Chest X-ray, PA view. Patient: 34 years old, sex F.
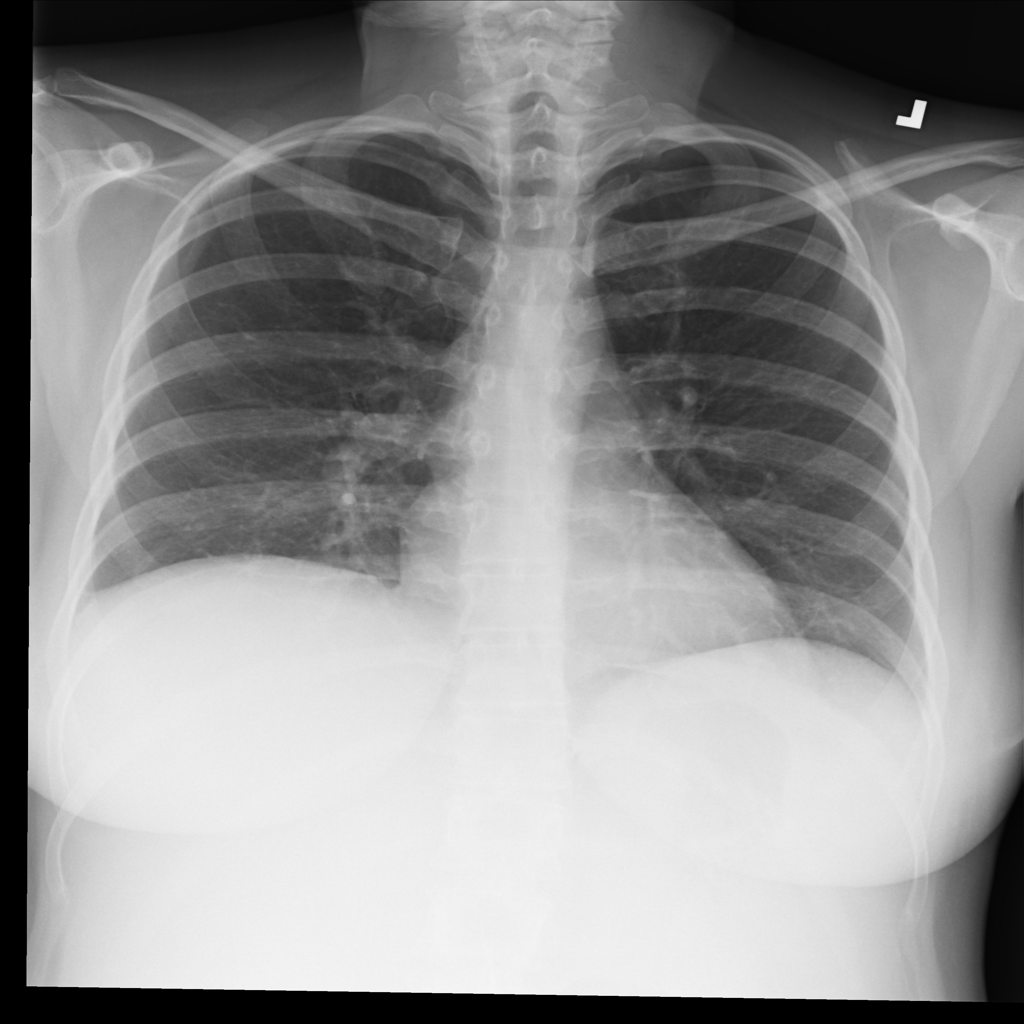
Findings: No Finding